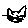
Label: cat